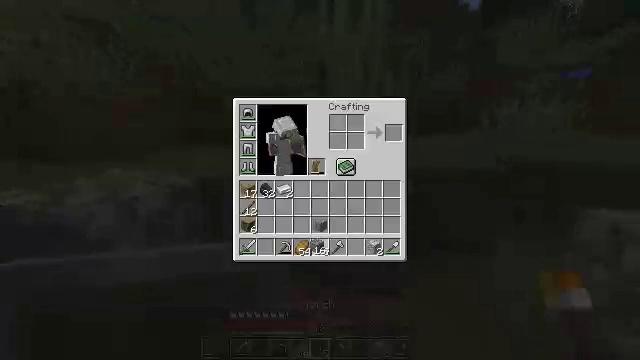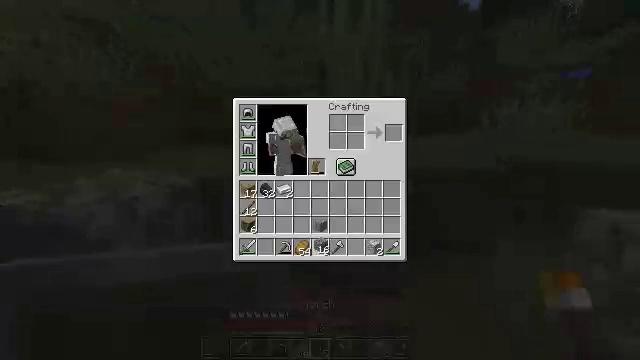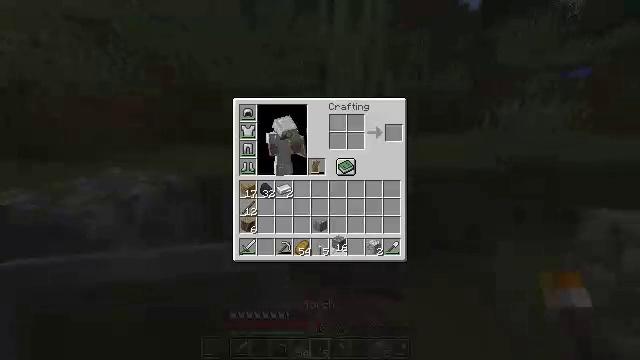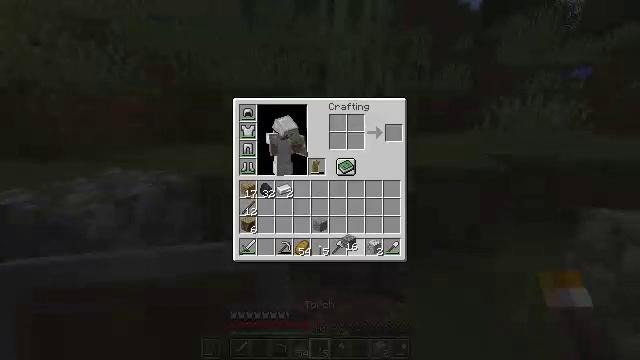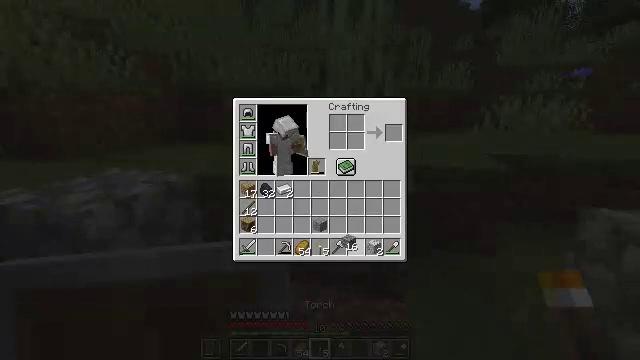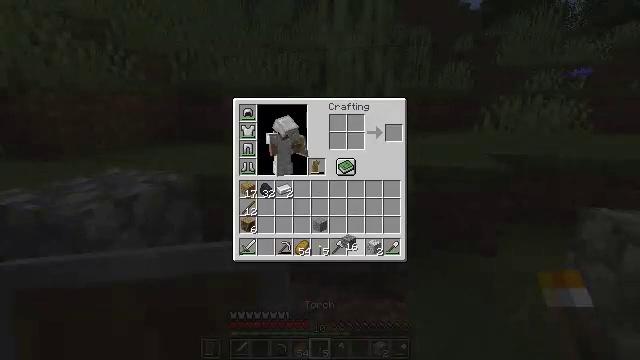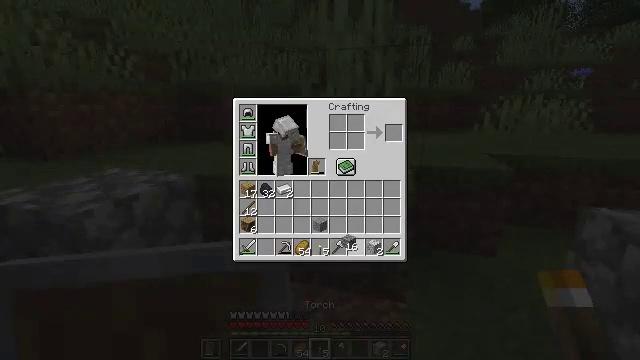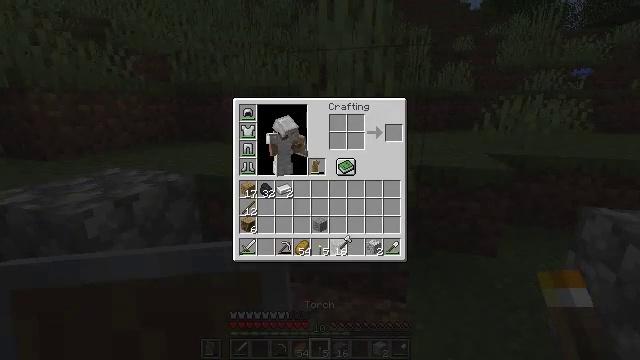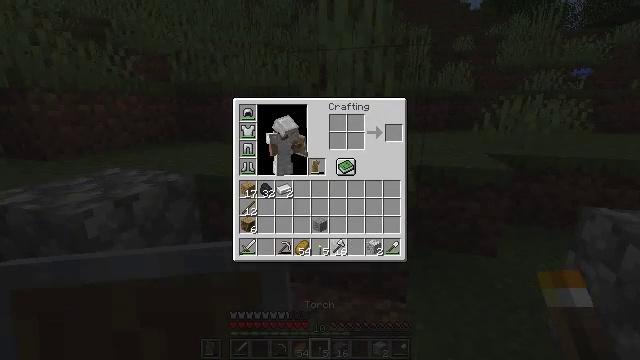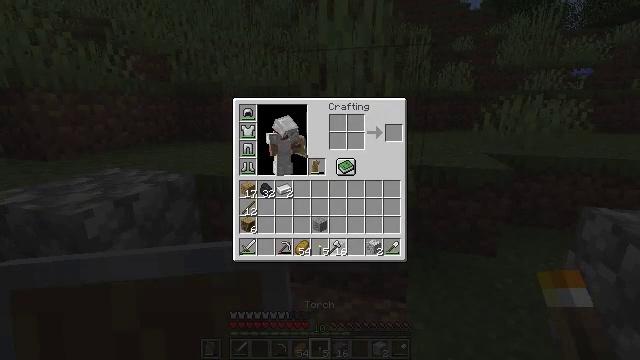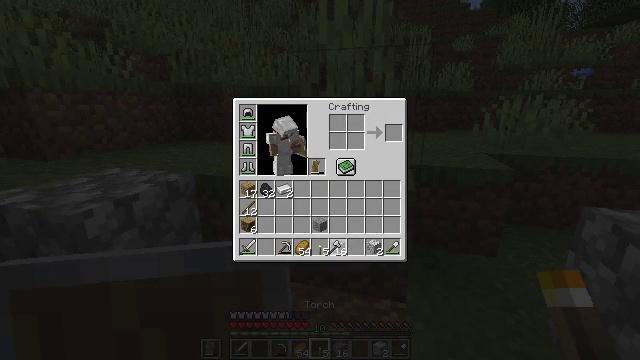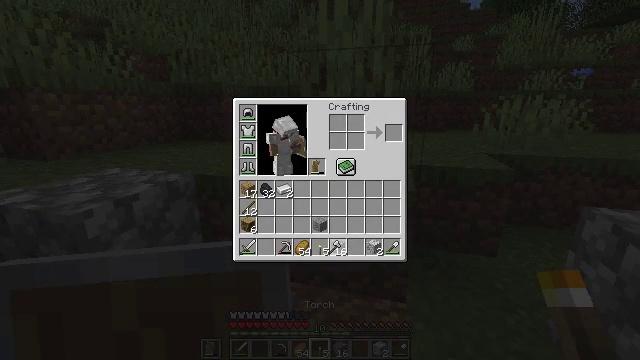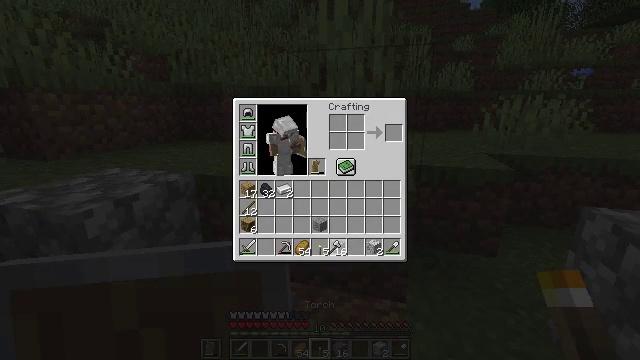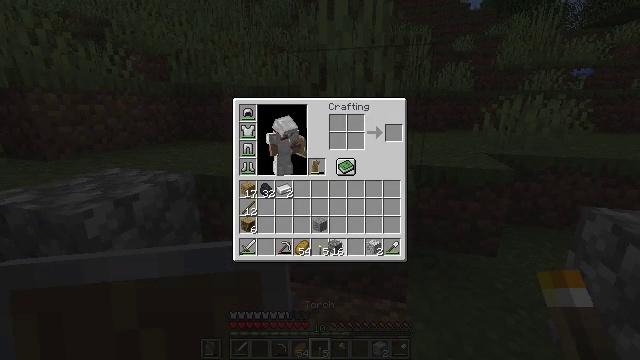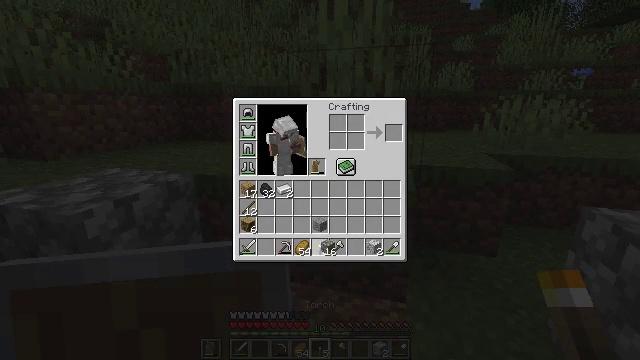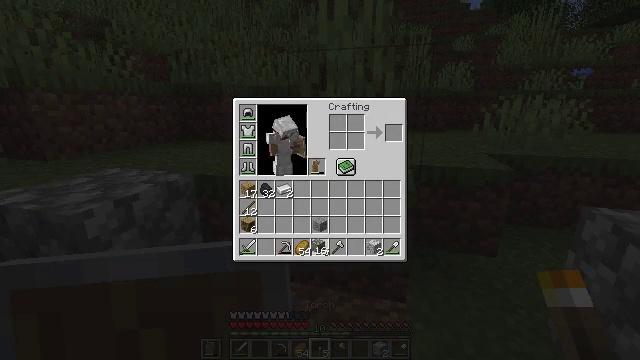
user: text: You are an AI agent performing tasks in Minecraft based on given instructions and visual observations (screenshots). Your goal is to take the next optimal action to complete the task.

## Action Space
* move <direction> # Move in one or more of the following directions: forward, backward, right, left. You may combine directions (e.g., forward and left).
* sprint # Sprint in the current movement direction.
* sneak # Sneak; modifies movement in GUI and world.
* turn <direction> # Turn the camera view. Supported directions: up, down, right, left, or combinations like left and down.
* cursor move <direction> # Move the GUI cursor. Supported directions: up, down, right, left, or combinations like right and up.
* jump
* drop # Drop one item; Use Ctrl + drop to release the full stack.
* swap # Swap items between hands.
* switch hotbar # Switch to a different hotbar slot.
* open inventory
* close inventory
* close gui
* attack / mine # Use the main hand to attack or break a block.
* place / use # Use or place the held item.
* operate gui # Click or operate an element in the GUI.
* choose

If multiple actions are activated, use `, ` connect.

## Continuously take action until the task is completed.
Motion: motion action
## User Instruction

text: Trim the tree by mining oak leaves.
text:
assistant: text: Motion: no_op
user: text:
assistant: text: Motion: cursor move right
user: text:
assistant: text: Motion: cursor move right
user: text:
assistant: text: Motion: no_op
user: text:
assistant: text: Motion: operate gui
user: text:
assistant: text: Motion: operate gui
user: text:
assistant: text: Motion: no_op
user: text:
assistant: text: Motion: no_op
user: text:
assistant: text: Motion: no_op
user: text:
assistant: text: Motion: operate gui
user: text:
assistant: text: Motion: operate gui
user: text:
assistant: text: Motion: operate gui
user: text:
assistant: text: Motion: no_op
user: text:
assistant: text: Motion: cursor move left
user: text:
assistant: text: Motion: cursor move left
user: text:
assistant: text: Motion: cursor move left
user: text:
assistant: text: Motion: no_op
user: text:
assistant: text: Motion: no_op
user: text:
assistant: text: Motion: no_op
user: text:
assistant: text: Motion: cursor move right
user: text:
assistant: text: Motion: cursor move right
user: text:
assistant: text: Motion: no_op
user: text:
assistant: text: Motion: cursor move left
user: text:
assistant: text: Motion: no_op
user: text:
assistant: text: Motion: cursor move right
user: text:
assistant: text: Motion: cursor move right
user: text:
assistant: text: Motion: cursor move right
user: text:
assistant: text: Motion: no_op
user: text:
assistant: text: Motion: no_op
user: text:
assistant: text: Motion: no_op